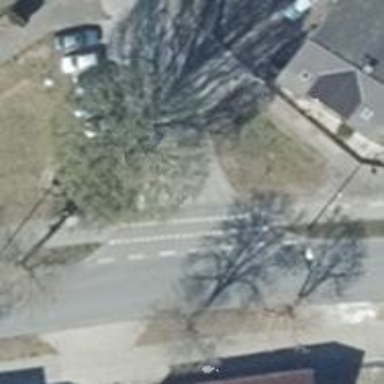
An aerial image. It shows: Unmarked road crossing.